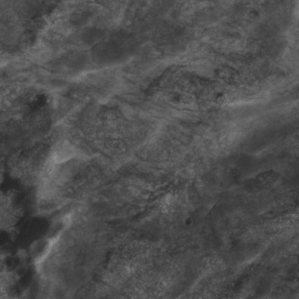
Label: non_frost